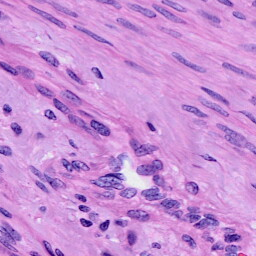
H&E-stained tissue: Cervix